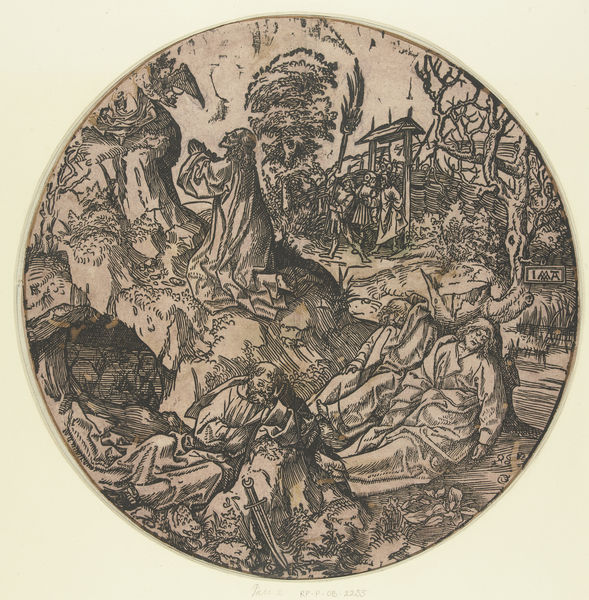
Titel: Christus op de Olijfberg
Künstler: Jacob Cornelisz. van Oostsanen
Standort: Amsterdam
Institution: Rijksmuseum
Schlagwörter: baum, felsen, schlaf, bäume, menschen, männer, tür, steine, kelch, rund, engel, holzschnitt, schlafen, graphik, kahl, soldaten, tor, druck, druckgraphik, schwert, knien, beten, gebet, christus, jesus, dolch, flehen, jünger, erschöpft, erzengel, rondo, schalfen, apostel, passion, judas, seriendruck, christus am ölberg, ölberg, passion christi, chrisus, 1520, i m a